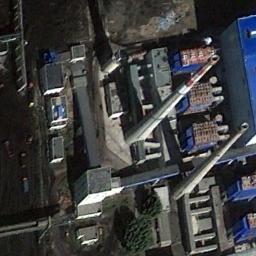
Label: thermal_power_station